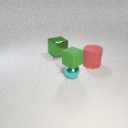
small cyan metal sphere in front of large green metal cube